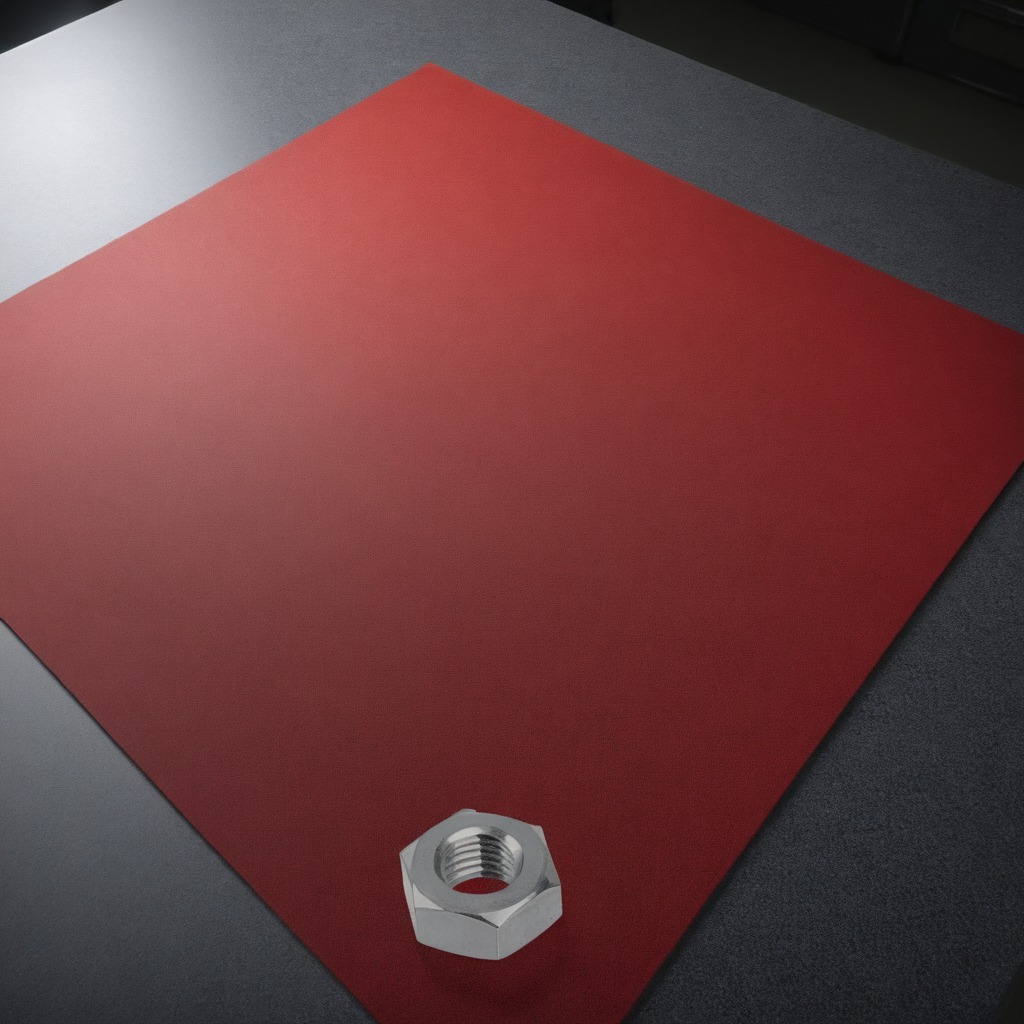
A metal nut is lying on the tabletop.